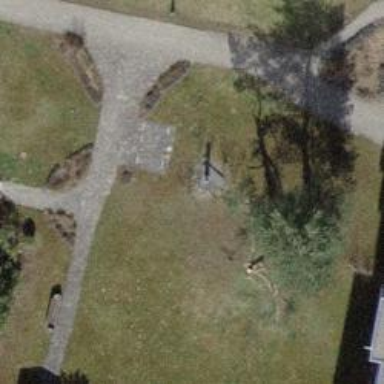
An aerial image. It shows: Bench for seating.